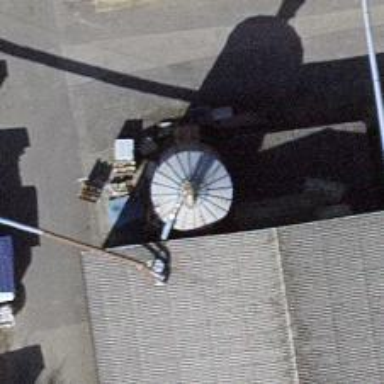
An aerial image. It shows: Mast tower used for communication.